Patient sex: M
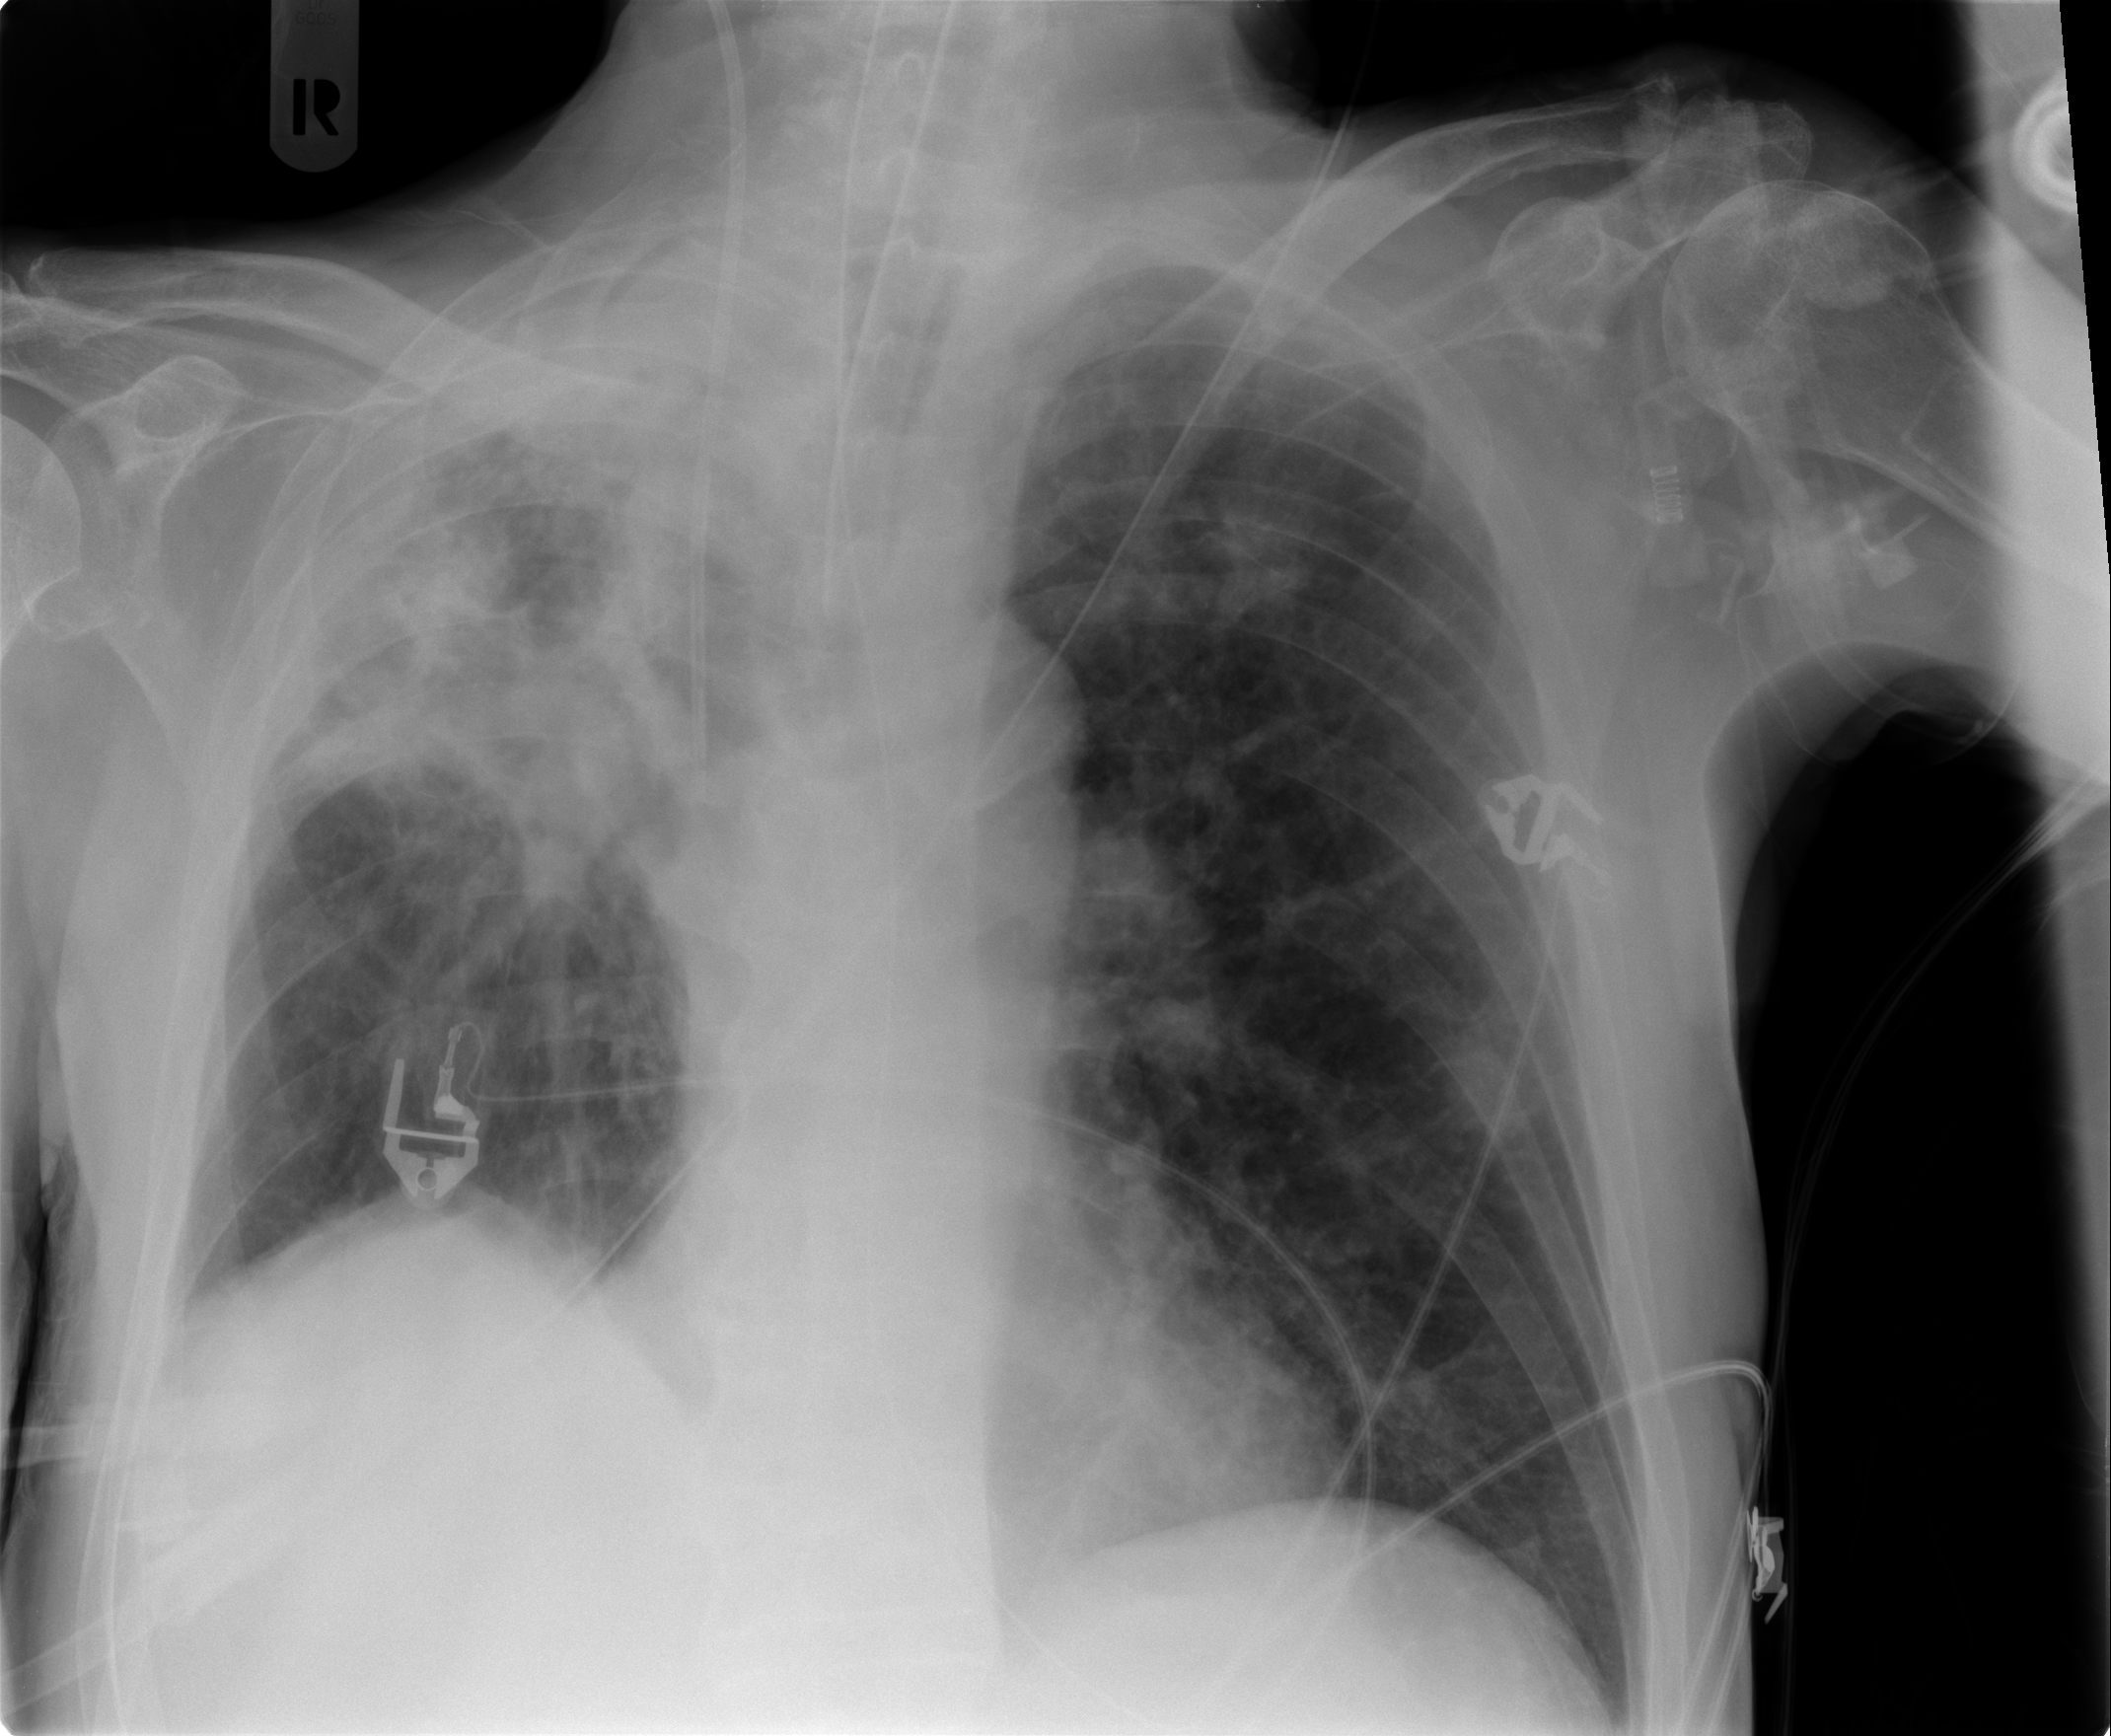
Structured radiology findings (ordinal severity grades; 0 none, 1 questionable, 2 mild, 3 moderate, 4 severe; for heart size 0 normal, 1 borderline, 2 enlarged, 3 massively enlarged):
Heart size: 0
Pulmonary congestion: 0
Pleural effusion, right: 0
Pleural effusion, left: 0
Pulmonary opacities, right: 3
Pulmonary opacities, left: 0
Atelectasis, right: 2
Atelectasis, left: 2